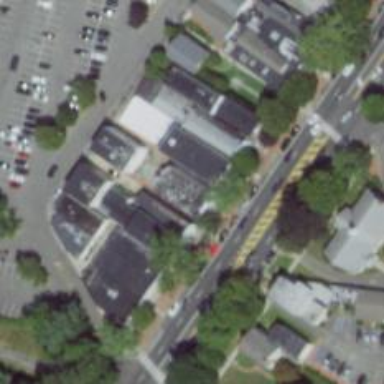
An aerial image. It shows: Pharmacy.